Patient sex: F
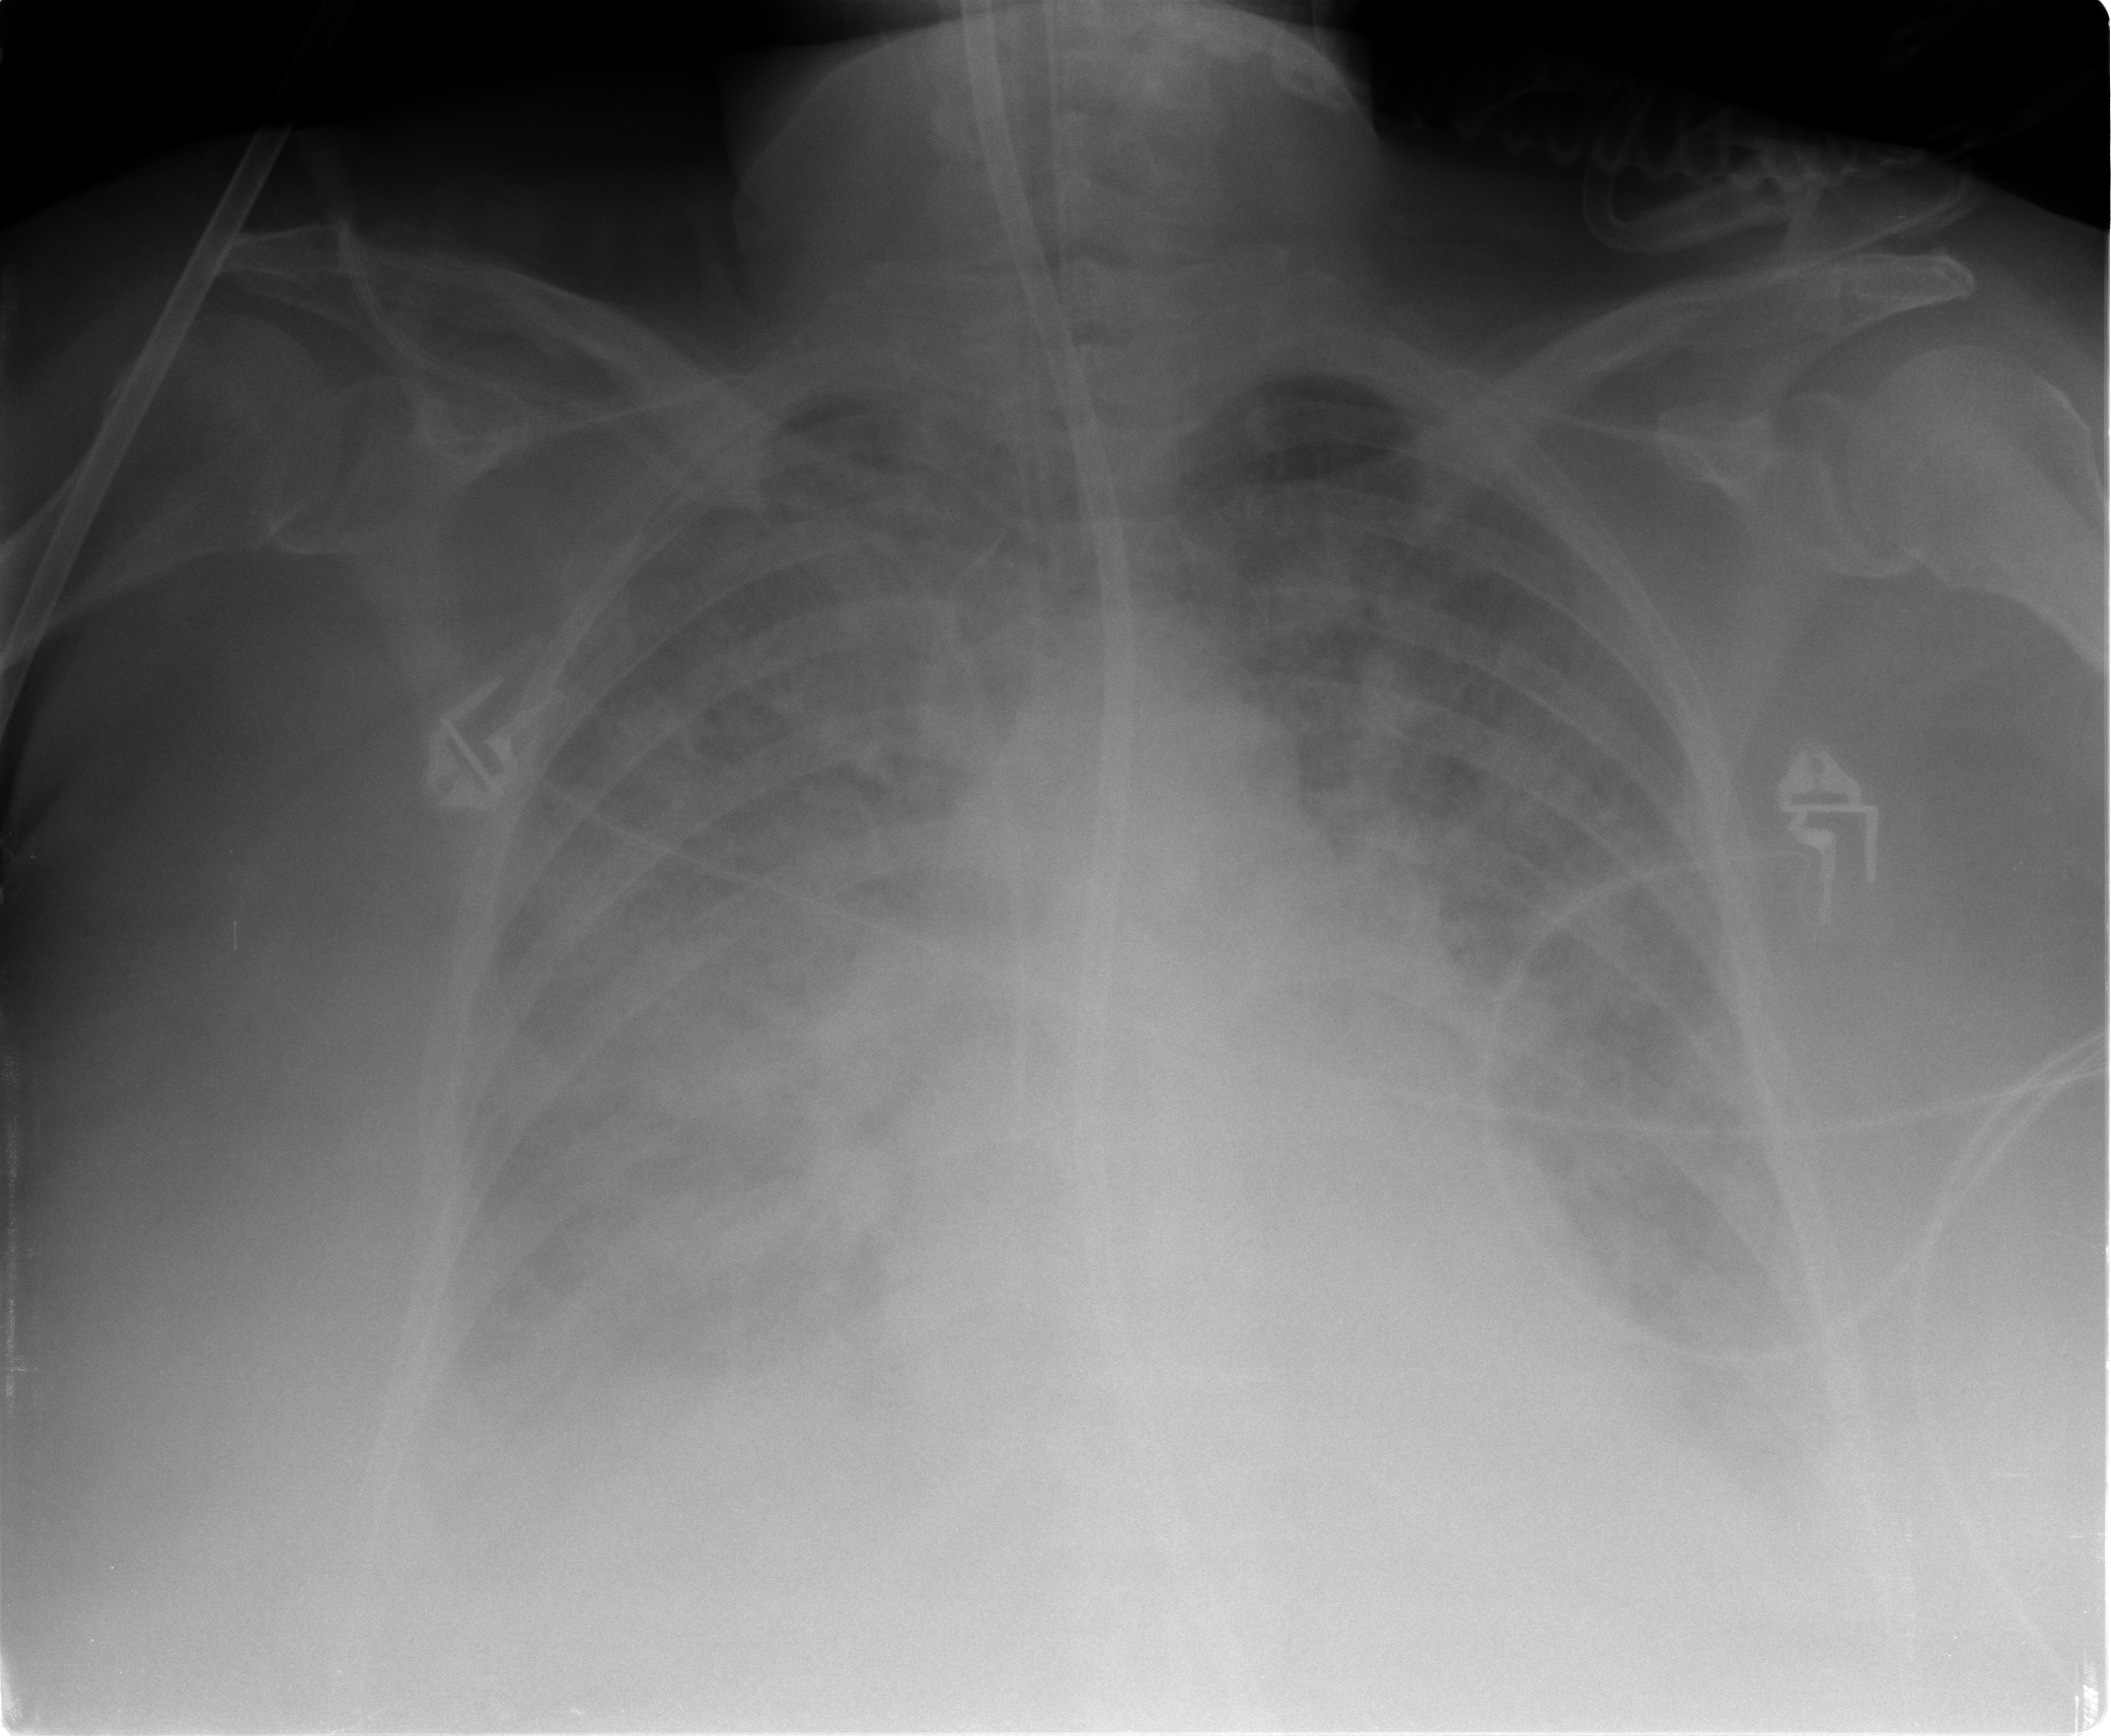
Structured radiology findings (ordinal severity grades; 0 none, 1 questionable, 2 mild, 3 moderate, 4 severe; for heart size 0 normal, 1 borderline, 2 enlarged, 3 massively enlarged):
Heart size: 2
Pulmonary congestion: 3
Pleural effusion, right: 3
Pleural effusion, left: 3
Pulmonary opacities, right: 3
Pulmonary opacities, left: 3
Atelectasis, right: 3
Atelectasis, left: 3